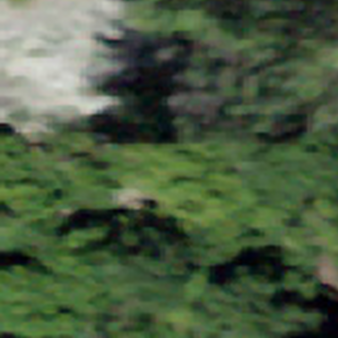
Label: other